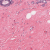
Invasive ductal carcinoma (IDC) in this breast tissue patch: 0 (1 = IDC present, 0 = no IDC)